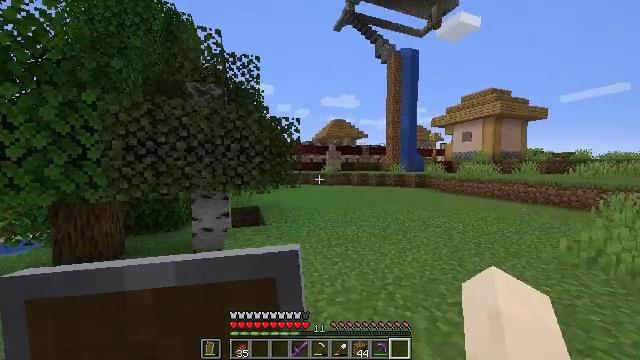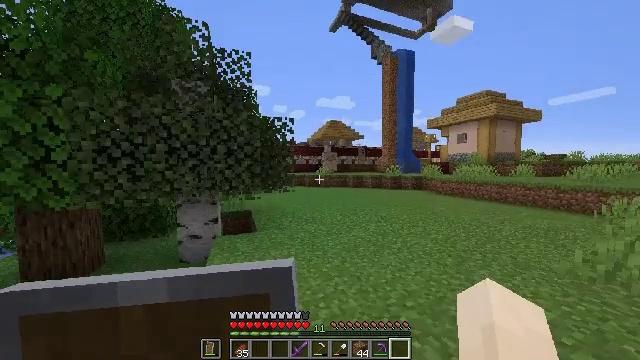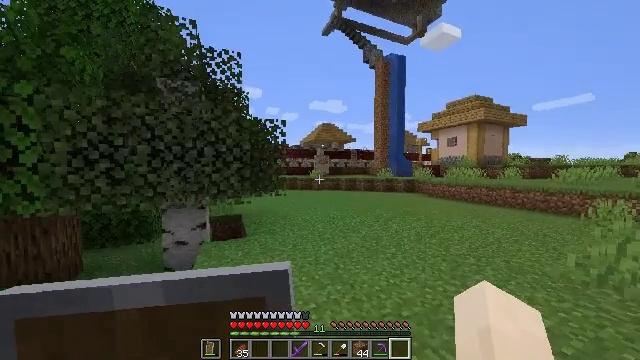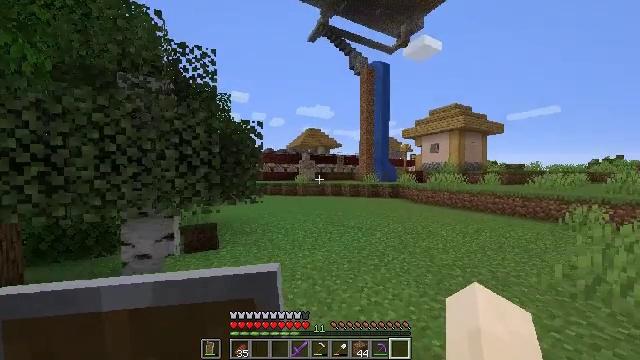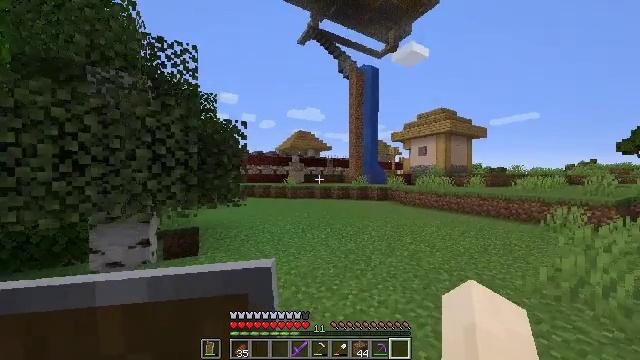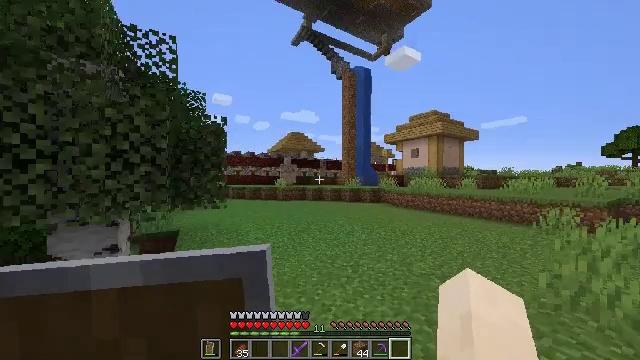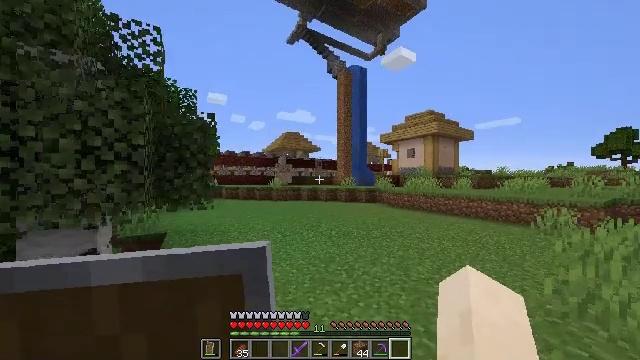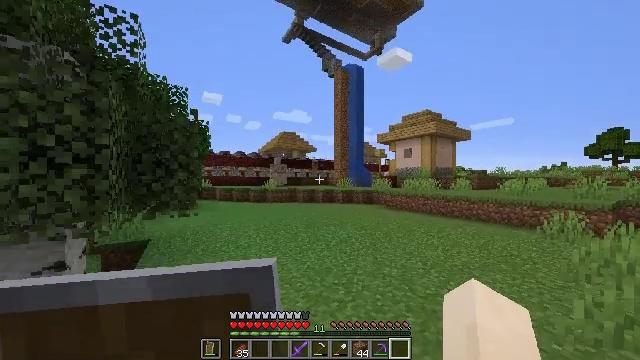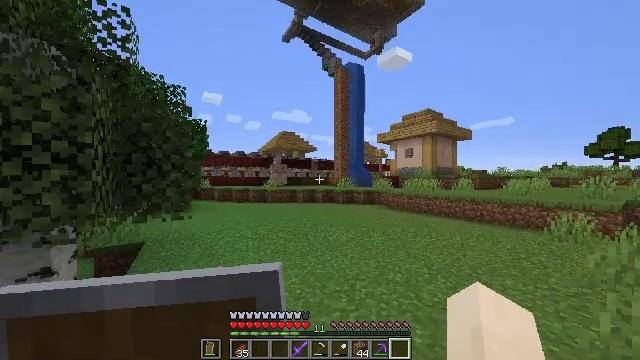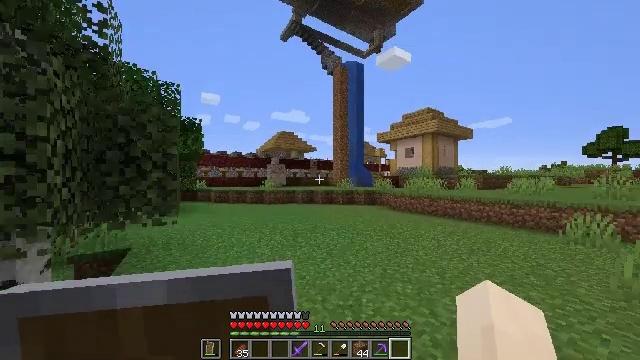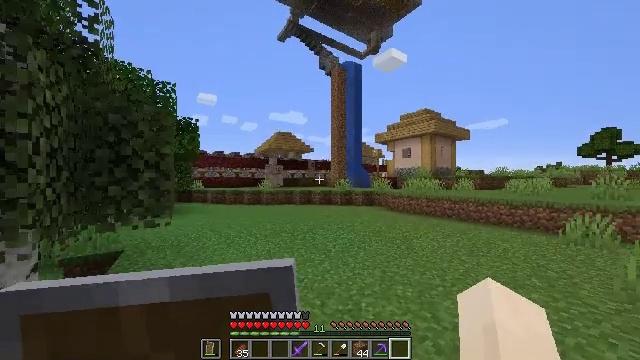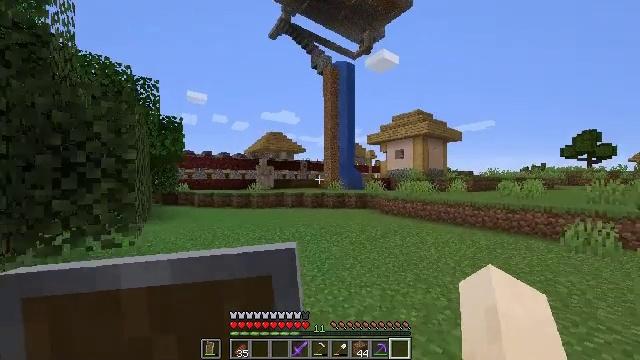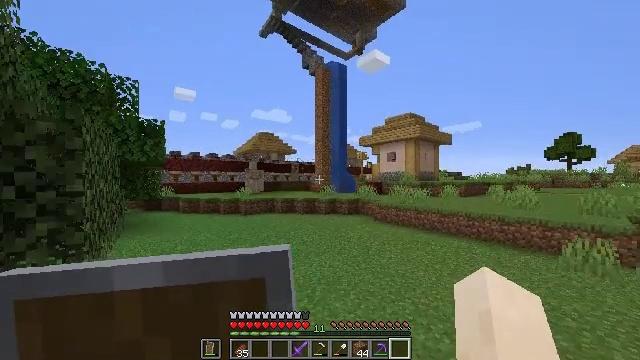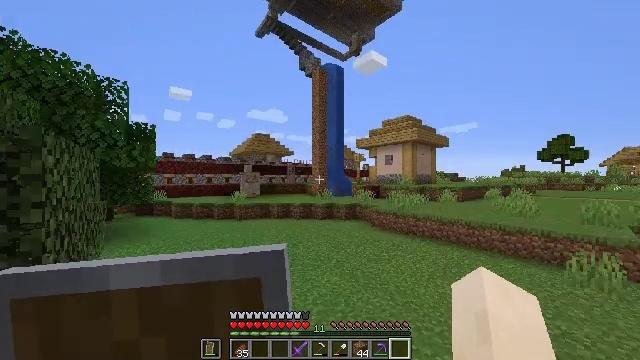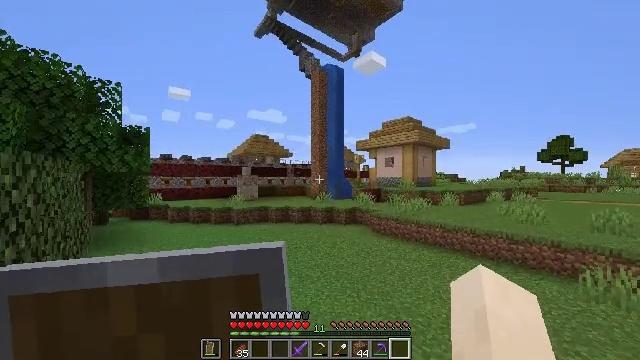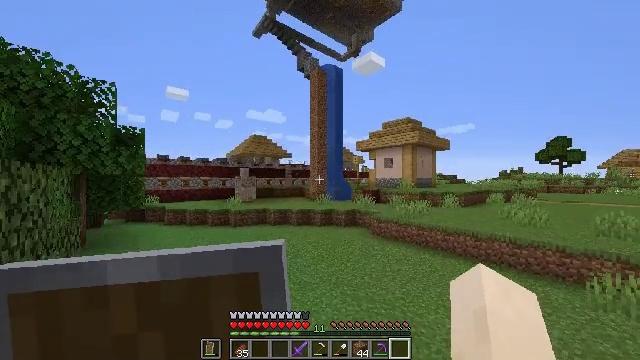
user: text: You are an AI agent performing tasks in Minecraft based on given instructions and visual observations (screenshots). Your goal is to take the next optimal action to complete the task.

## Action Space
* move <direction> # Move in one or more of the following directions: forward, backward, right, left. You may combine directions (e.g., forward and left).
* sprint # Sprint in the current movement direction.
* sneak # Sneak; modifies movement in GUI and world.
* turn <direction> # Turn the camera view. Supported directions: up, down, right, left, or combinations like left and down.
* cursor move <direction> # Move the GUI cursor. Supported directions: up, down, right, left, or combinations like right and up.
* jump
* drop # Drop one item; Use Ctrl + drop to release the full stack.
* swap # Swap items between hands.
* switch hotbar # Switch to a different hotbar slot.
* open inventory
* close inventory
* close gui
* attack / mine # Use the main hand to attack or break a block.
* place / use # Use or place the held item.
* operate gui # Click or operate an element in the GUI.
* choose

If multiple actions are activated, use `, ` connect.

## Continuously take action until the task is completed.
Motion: motion action
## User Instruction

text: Obtain a hopper using iron and a chest.
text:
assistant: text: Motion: move forward, turn right
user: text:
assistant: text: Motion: move forward and move right, turn right
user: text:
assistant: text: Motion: move forward and move right, turn right and up
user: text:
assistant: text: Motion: move forward and move right, turn right
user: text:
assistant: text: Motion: move forward, turn right
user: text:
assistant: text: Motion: move forward, turn right
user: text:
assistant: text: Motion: move forward
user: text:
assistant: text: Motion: move forward
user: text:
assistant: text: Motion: move forward
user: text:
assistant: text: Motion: move forward
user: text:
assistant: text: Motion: move forward, turn right, jump
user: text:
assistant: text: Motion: move forward, turn right, jump
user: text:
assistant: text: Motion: move forward, jump
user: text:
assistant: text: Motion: move forward, jump
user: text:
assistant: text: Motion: move forward, jump
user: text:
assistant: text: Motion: move forward, turn right, jump
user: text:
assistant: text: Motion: move forward, turn right, jump
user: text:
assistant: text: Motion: move forward, jump
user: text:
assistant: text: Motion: move forward, jump
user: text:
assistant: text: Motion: move forward, jump
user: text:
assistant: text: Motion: move forward, jump
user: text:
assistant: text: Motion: move forward, jump
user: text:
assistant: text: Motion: move forward, jump
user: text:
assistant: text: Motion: move forward, jump
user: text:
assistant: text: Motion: move forward, jump
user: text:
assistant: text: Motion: move forward, jump
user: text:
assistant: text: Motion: move forward, jump
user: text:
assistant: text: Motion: move forward, jump
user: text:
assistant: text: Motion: move forward, jump
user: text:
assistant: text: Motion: move forward, jump